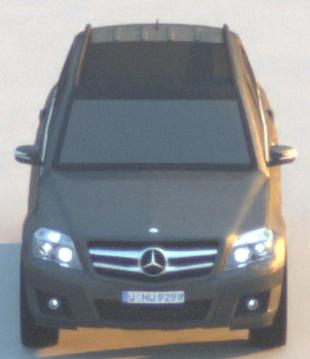
Make: Mercedes-Benz
Model: GLK 280
Detailed model: GLK-Class (204)
Model produced from: 2008/10
Model produced until: 2009/04
Doors: 5
Color: gray
Road condition: dry road
Daytime: sunrise or sunset
Contrast: medium contrast